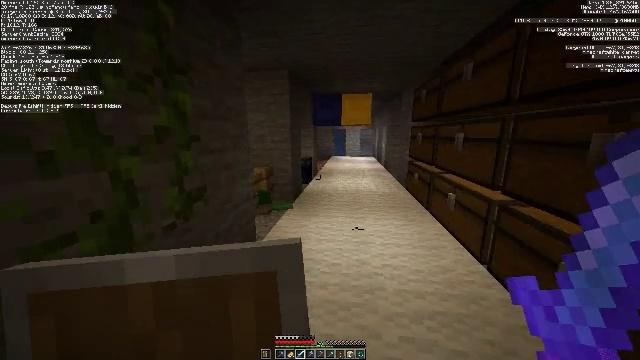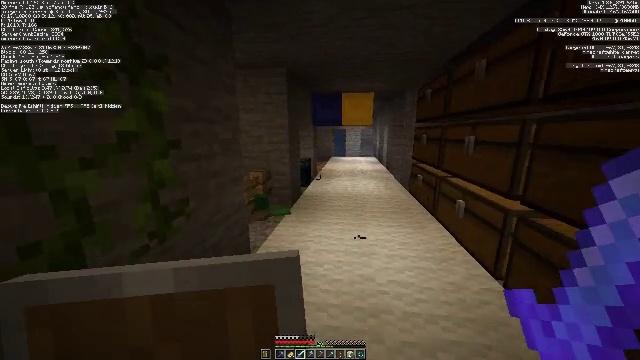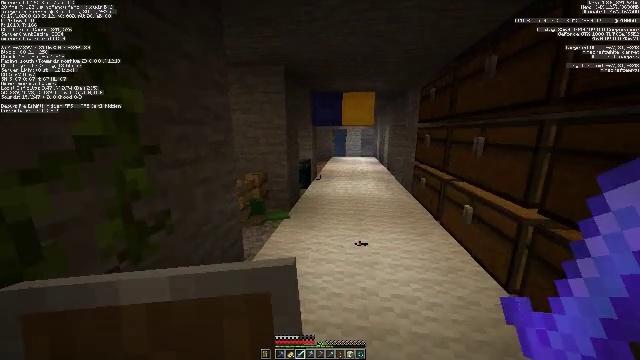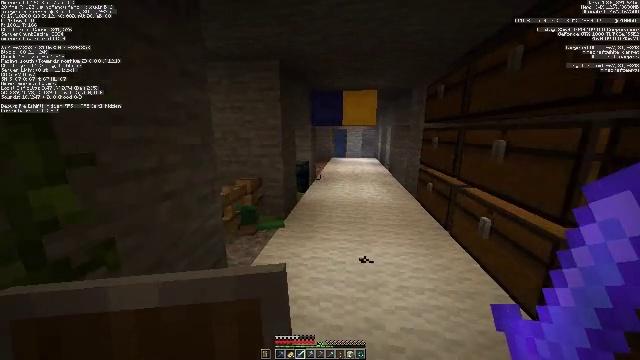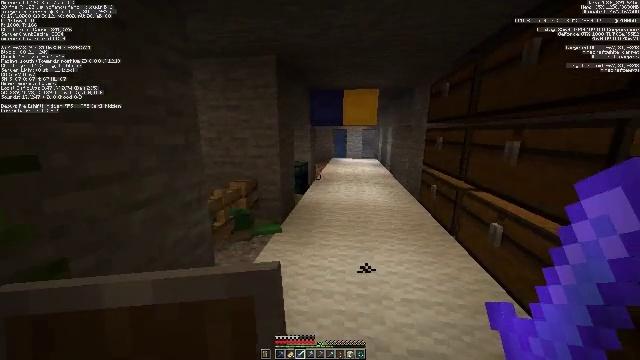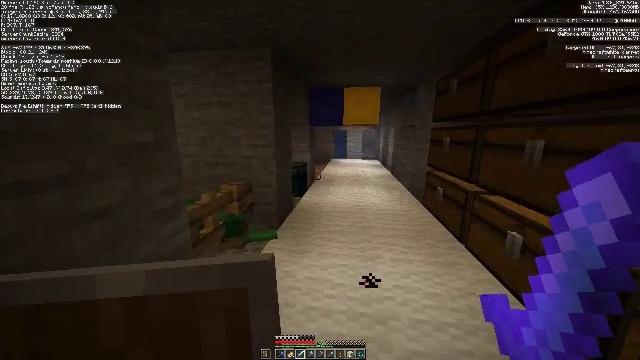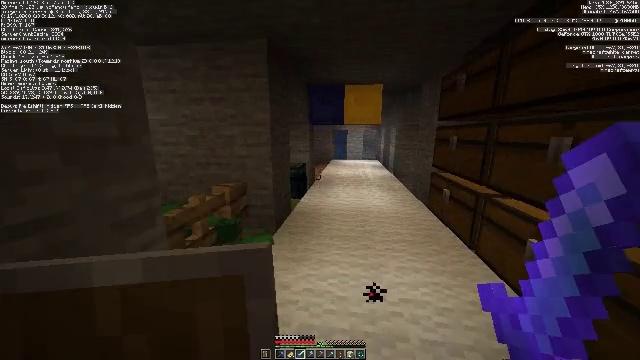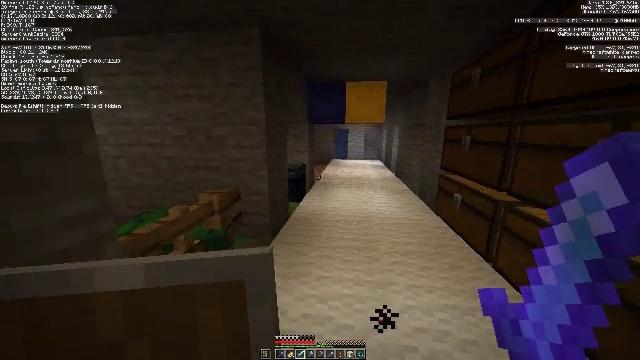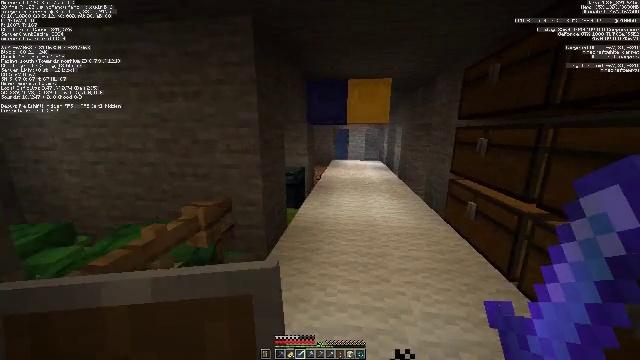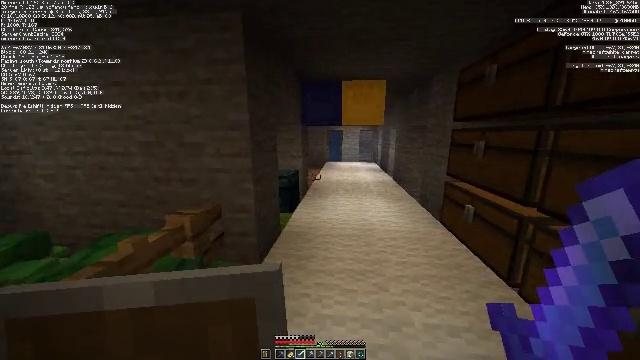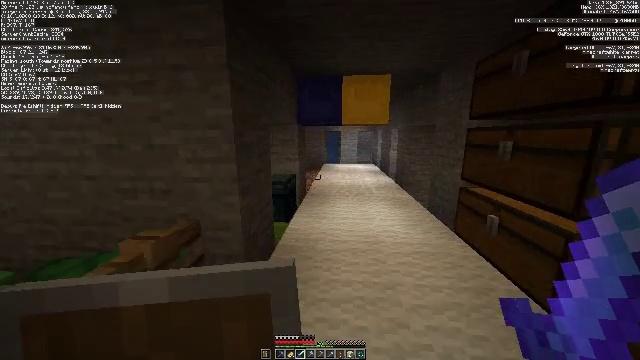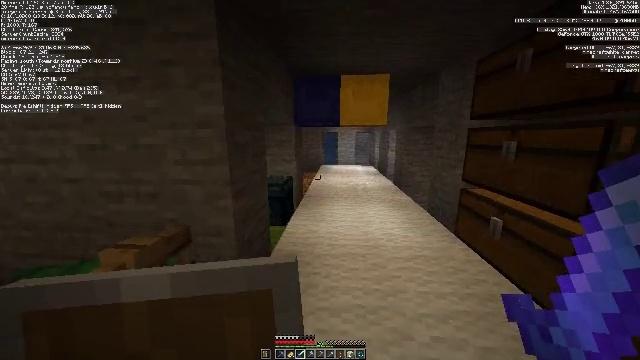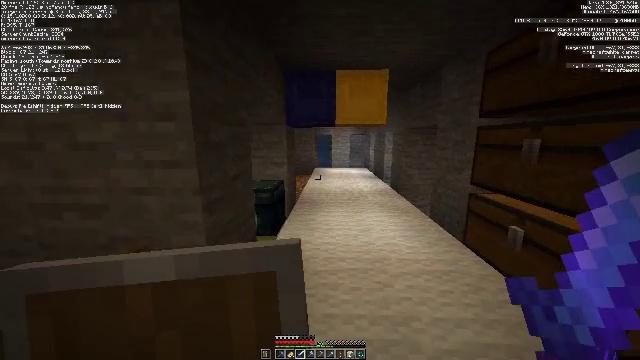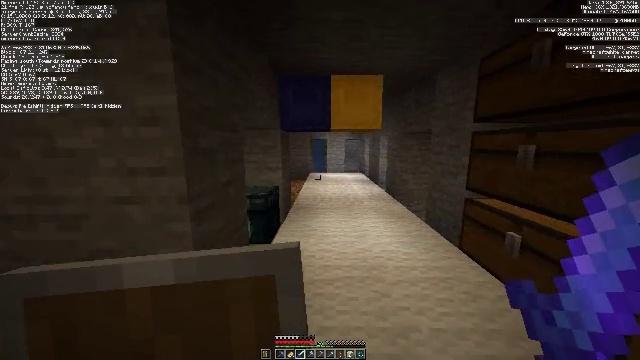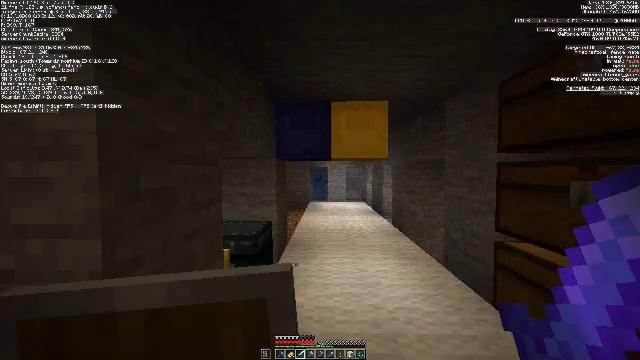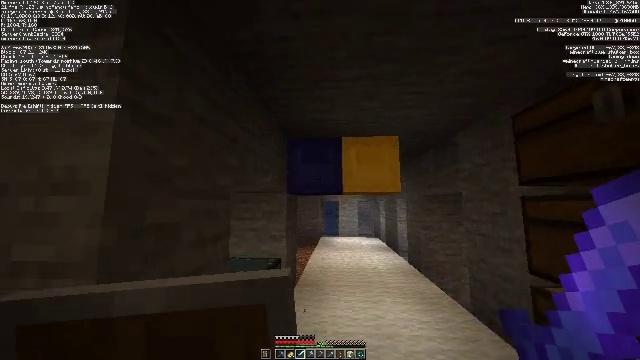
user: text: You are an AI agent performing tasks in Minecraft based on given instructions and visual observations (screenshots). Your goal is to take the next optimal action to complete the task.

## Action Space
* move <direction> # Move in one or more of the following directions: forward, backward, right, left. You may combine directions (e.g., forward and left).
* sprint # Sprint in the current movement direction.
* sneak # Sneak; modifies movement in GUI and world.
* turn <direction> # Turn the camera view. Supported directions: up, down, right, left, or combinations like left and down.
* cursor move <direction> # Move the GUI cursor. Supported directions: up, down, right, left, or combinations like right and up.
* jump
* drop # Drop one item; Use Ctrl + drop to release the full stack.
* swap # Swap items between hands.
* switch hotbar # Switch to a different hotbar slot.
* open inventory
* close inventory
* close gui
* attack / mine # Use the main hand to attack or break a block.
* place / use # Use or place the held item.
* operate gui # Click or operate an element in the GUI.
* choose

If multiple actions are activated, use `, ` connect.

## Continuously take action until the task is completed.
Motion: motion action
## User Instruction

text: craft item air
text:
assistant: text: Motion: move forward
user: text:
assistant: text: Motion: move forward
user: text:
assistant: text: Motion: move forward
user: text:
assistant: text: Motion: move forward
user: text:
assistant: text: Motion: move forward
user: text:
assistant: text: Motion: move forward
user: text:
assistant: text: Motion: move forward
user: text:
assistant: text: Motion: move forward
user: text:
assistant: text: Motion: move forward, turn right
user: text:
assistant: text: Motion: move forward
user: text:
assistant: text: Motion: move forward
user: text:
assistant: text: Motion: move forward, turn right
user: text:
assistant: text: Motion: move forward, turn right and up
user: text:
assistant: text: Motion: move forward, turn up
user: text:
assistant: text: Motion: move forward, turn left and up
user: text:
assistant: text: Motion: move forward, turn left and up
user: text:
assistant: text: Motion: move forward, use / place
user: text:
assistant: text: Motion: move forward, use / place
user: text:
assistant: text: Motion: move forward, use / place
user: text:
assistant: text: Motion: use / place
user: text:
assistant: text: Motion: use / place
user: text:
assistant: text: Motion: no_op
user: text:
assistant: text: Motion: no_op
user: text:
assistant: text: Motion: no_op
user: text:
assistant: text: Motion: no_op
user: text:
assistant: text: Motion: no_op
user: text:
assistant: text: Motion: no_op
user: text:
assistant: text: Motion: no_op
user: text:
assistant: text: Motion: no_op
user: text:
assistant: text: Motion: no_op